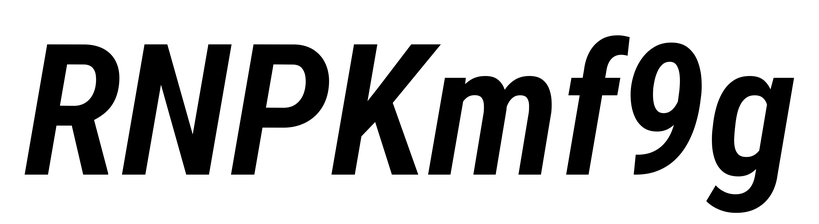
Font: Roboto-Italic_Condensed_SemiBold_Italic